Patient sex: M
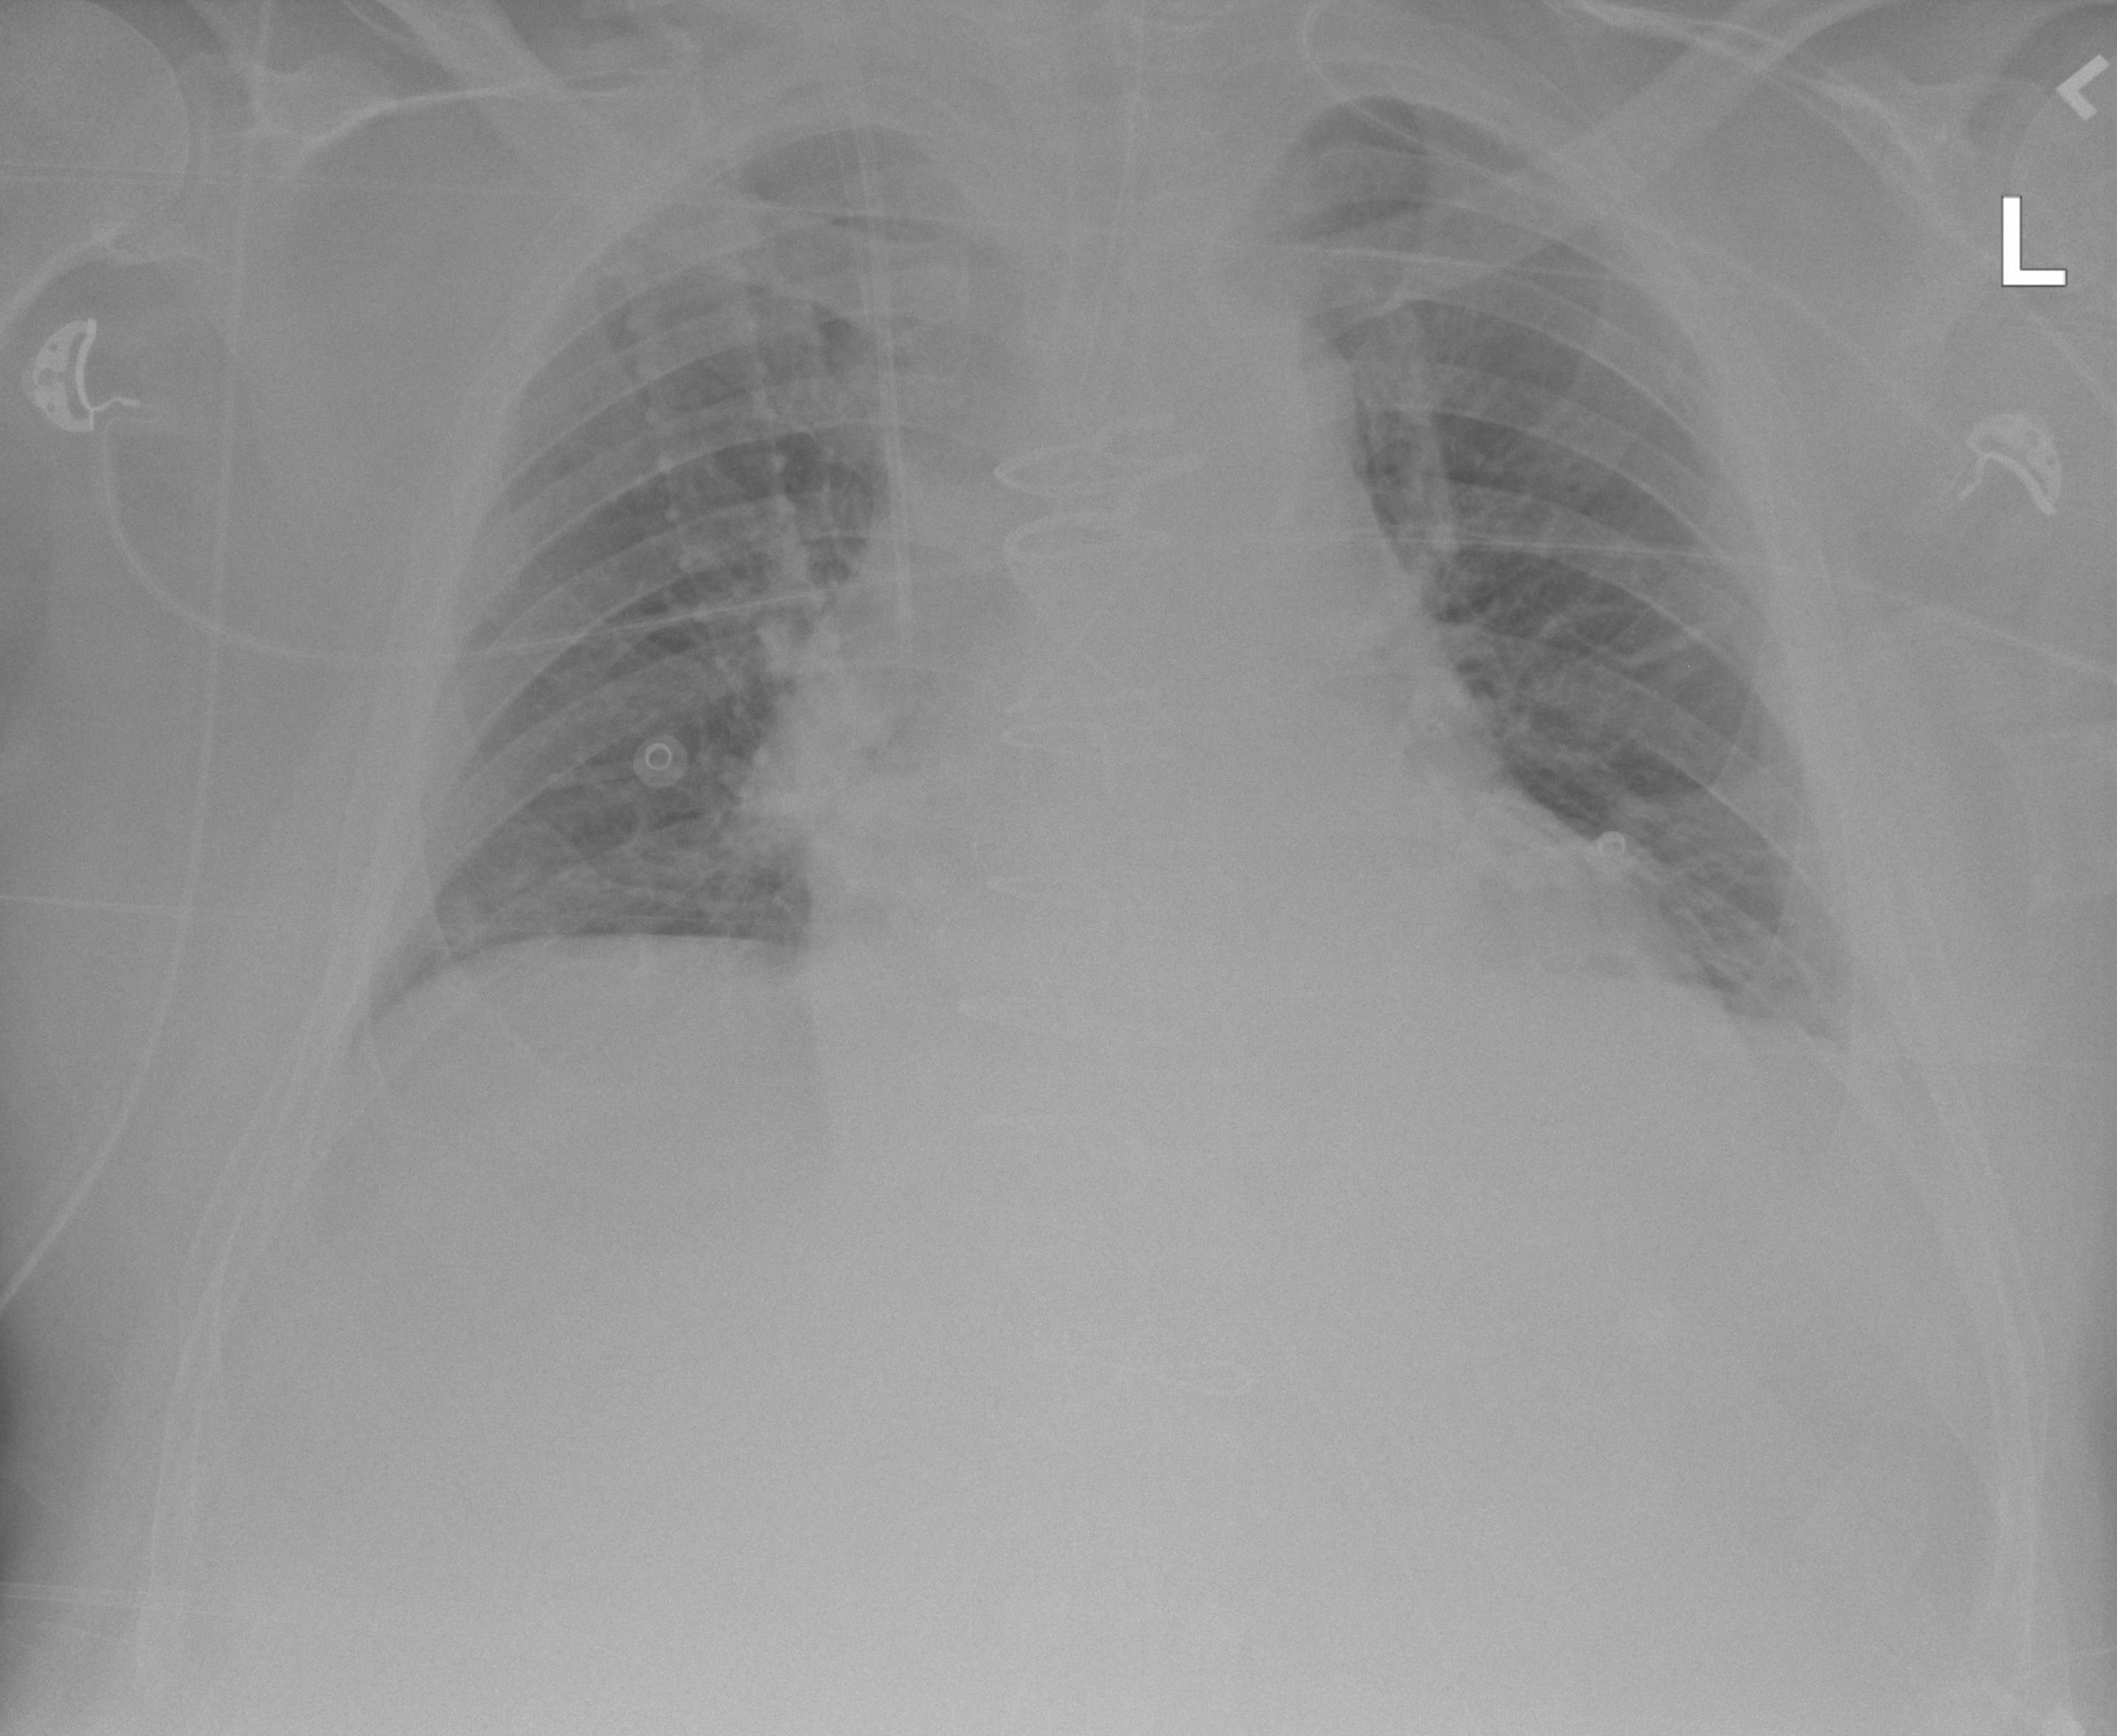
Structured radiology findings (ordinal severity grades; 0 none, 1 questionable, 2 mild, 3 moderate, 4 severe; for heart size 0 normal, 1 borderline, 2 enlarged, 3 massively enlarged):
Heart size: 1
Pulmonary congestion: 0
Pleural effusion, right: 1
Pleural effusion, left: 1
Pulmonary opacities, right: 0
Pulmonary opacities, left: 0
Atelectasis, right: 1
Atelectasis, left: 2